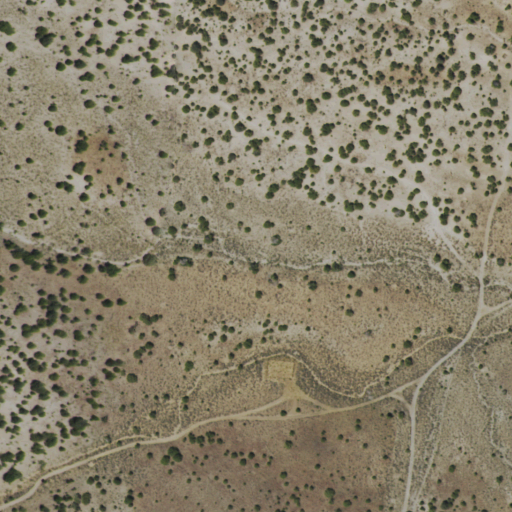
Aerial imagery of valley in Nevada named Hillen Canyon containing shrub and evergreen forest